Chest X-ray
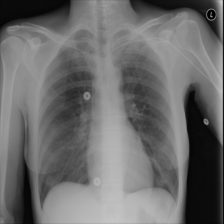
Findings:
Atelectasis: negative
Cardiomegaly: negative
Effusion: negative
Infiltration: negative
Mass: negative
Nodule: negative
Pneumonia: negative
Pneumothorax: negative
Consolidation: negative
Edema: negative
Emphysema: negative
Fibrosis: negative
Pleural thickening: negative
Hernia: negative